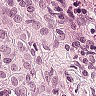
Metastatic tissue present: yes